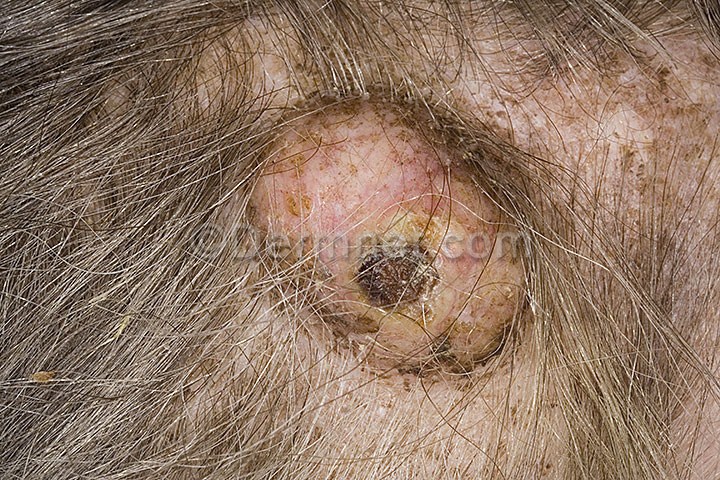
Disease: Seborrheic Keratoses and other Benign Tumors